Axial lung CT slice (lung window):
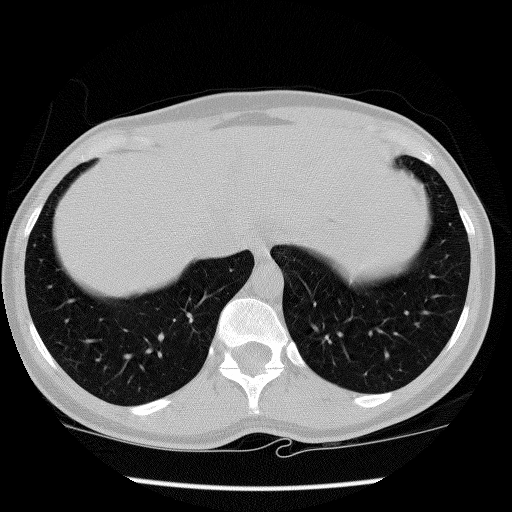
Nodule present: no